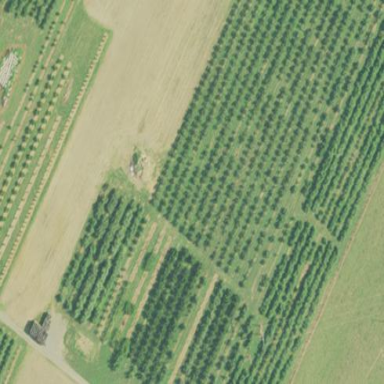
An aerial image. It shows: Orchard.